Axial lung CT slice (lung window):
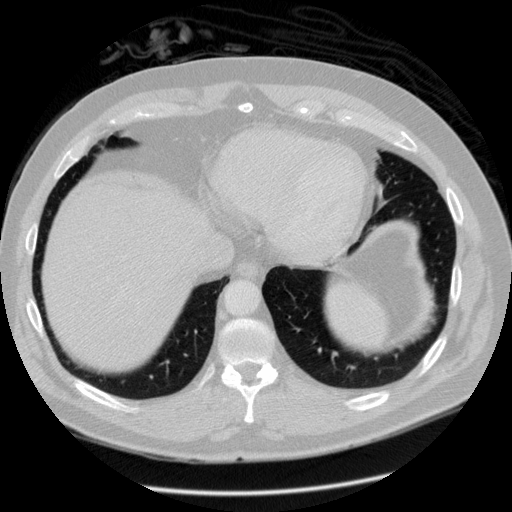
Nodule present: no